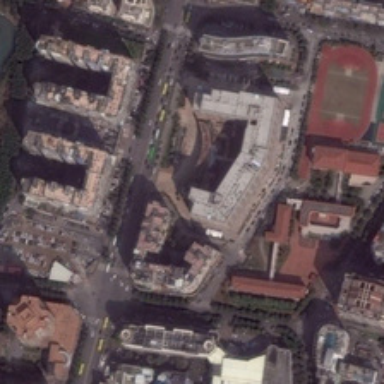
The trapezoid commercial is next to the playground .